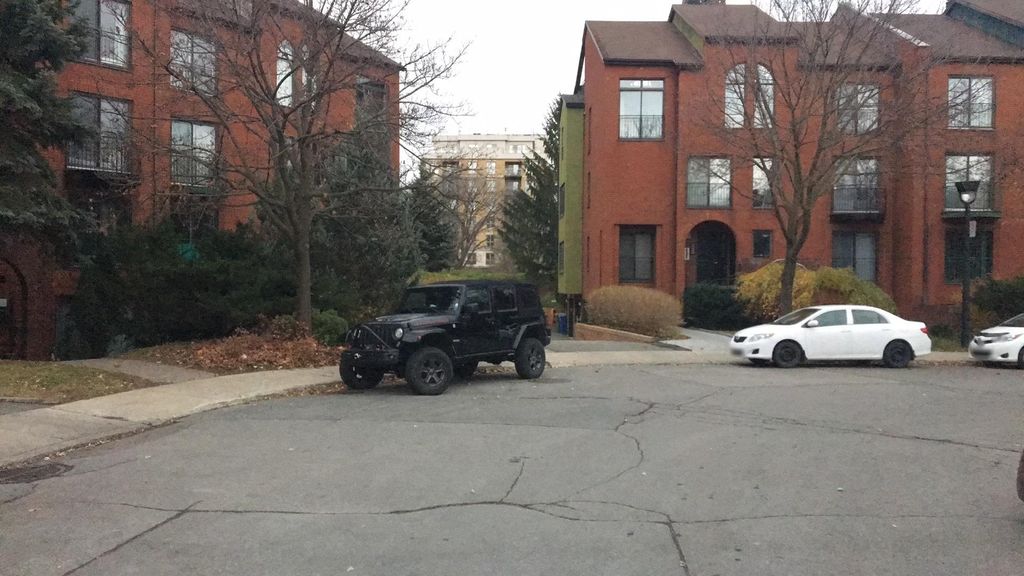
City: montreal